Question: I wrote a program to make a graphical Timeline and it works through some VBA and Java through the shell, but after transfering it over to Windows 7 from Vista I cannot seem to find a place to save the files so that the java program can access them. Please Help me.
Update Now whenever I try to shell the java program I get a file not found exception runtime error 53 and it's on the shell call

Error that appears after calling java out of batch out of vba out of excel
Some reason it won't let me do this.
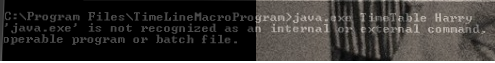
Answer: If you're targetting Windows Vista/7, you can that has a certain in it that makes the EXE require admin rights. This way, file I/O will always execute with the correct userrrights!